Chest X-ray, PA view. Patient: 31 years old, sex M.
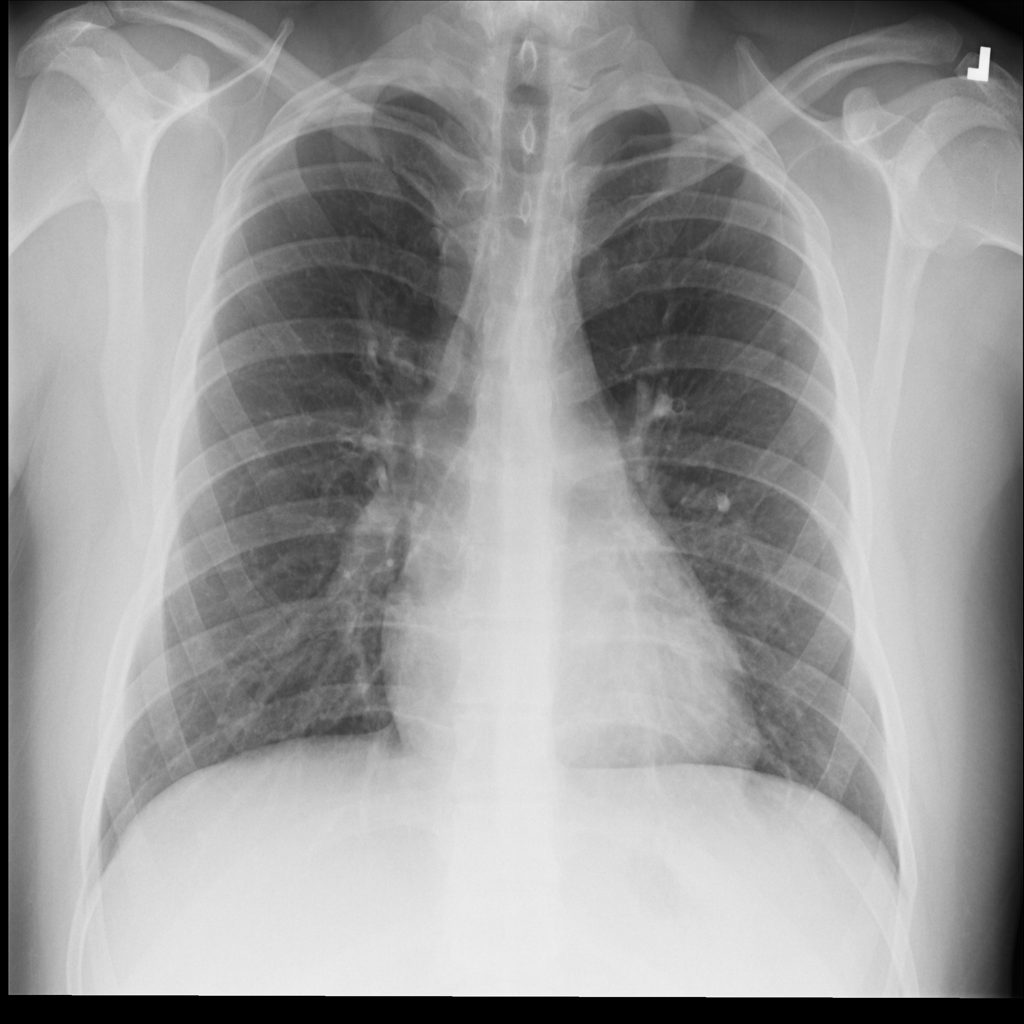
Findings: No Finding